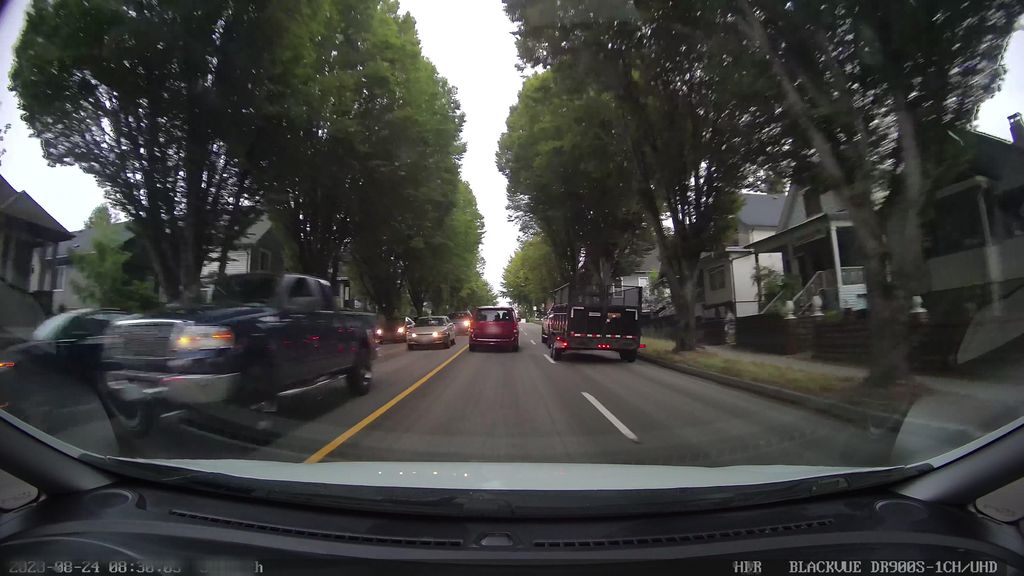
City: vancouver